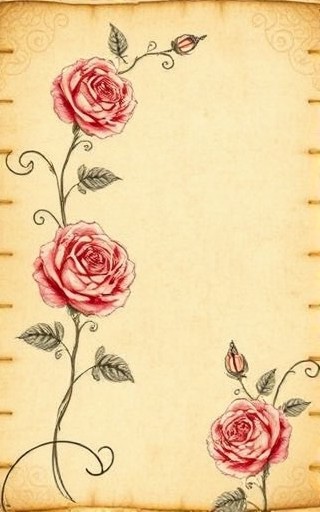
Category: Anniversary